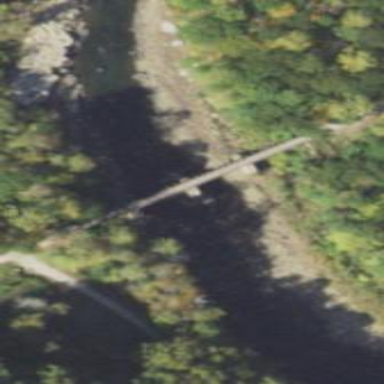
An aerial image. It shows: Bridge with beam structure.